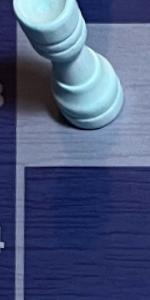
Label: Empty